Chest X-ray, AP view. Patient: 13 years old, sex M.
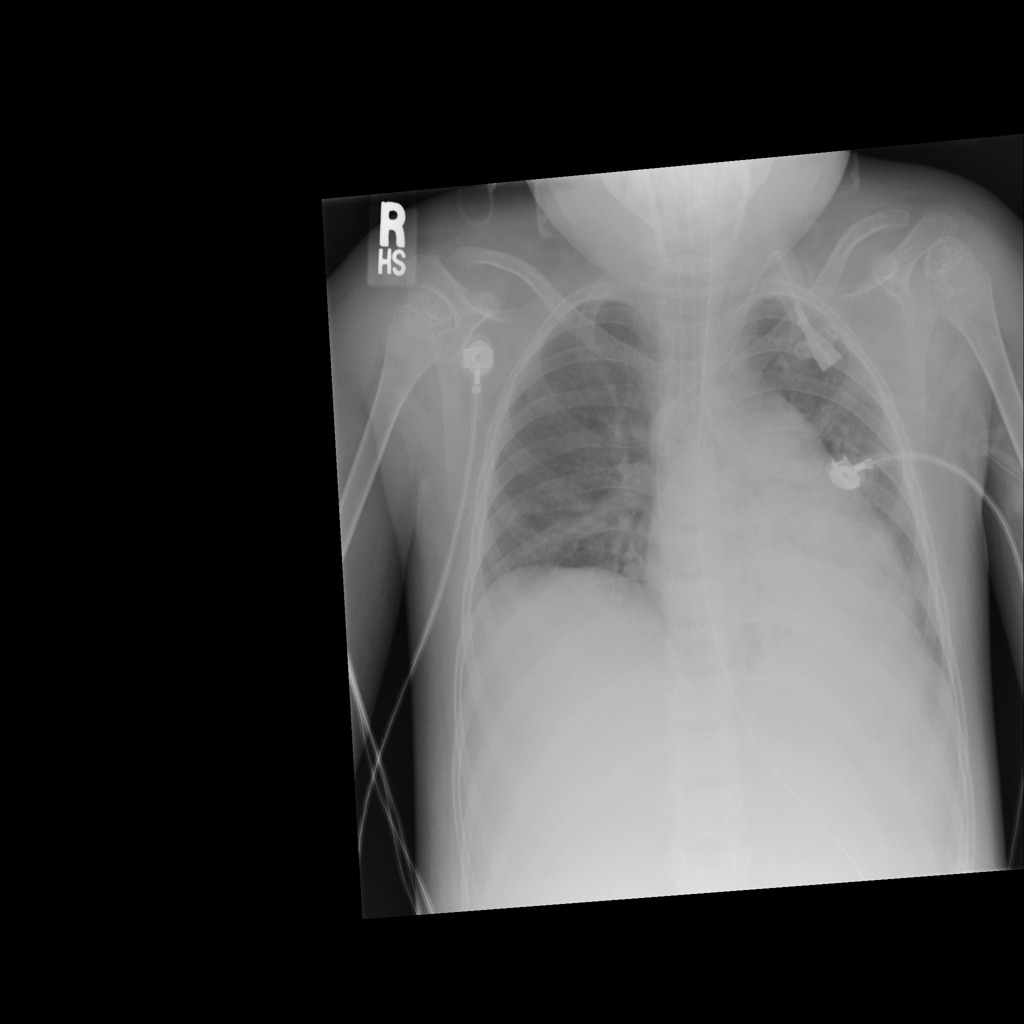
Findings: Atelectasis, Infiltration